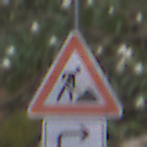
Verkehrszeichen: Arbeitsstelle
Zusatzzeichen unten: RichtungsangabeDurchPfeile5
Umgebung: Outdoor, Nature
Tageszeit: MorningAfternoon
Wetter: PartlyCloudy
Licht: Natural
Jahreszeit: NotSpecified
Kontrast: LowContrast